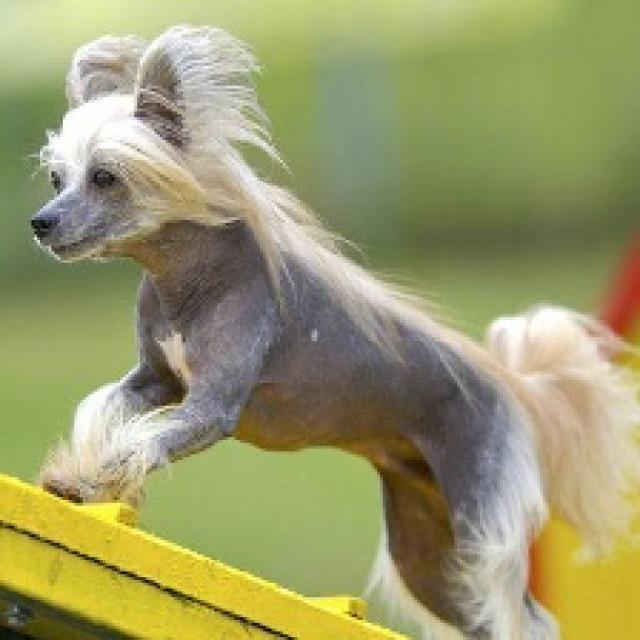
Healthy canine skin — no visible lesions, inflammation, or abnormalities. The skin and coat appear normal.